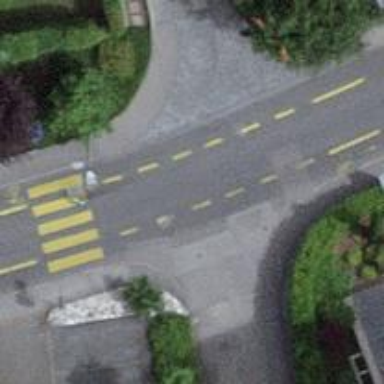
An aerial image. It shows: Residential road with asphalt surface and sidewalks on both sides.